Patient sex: M
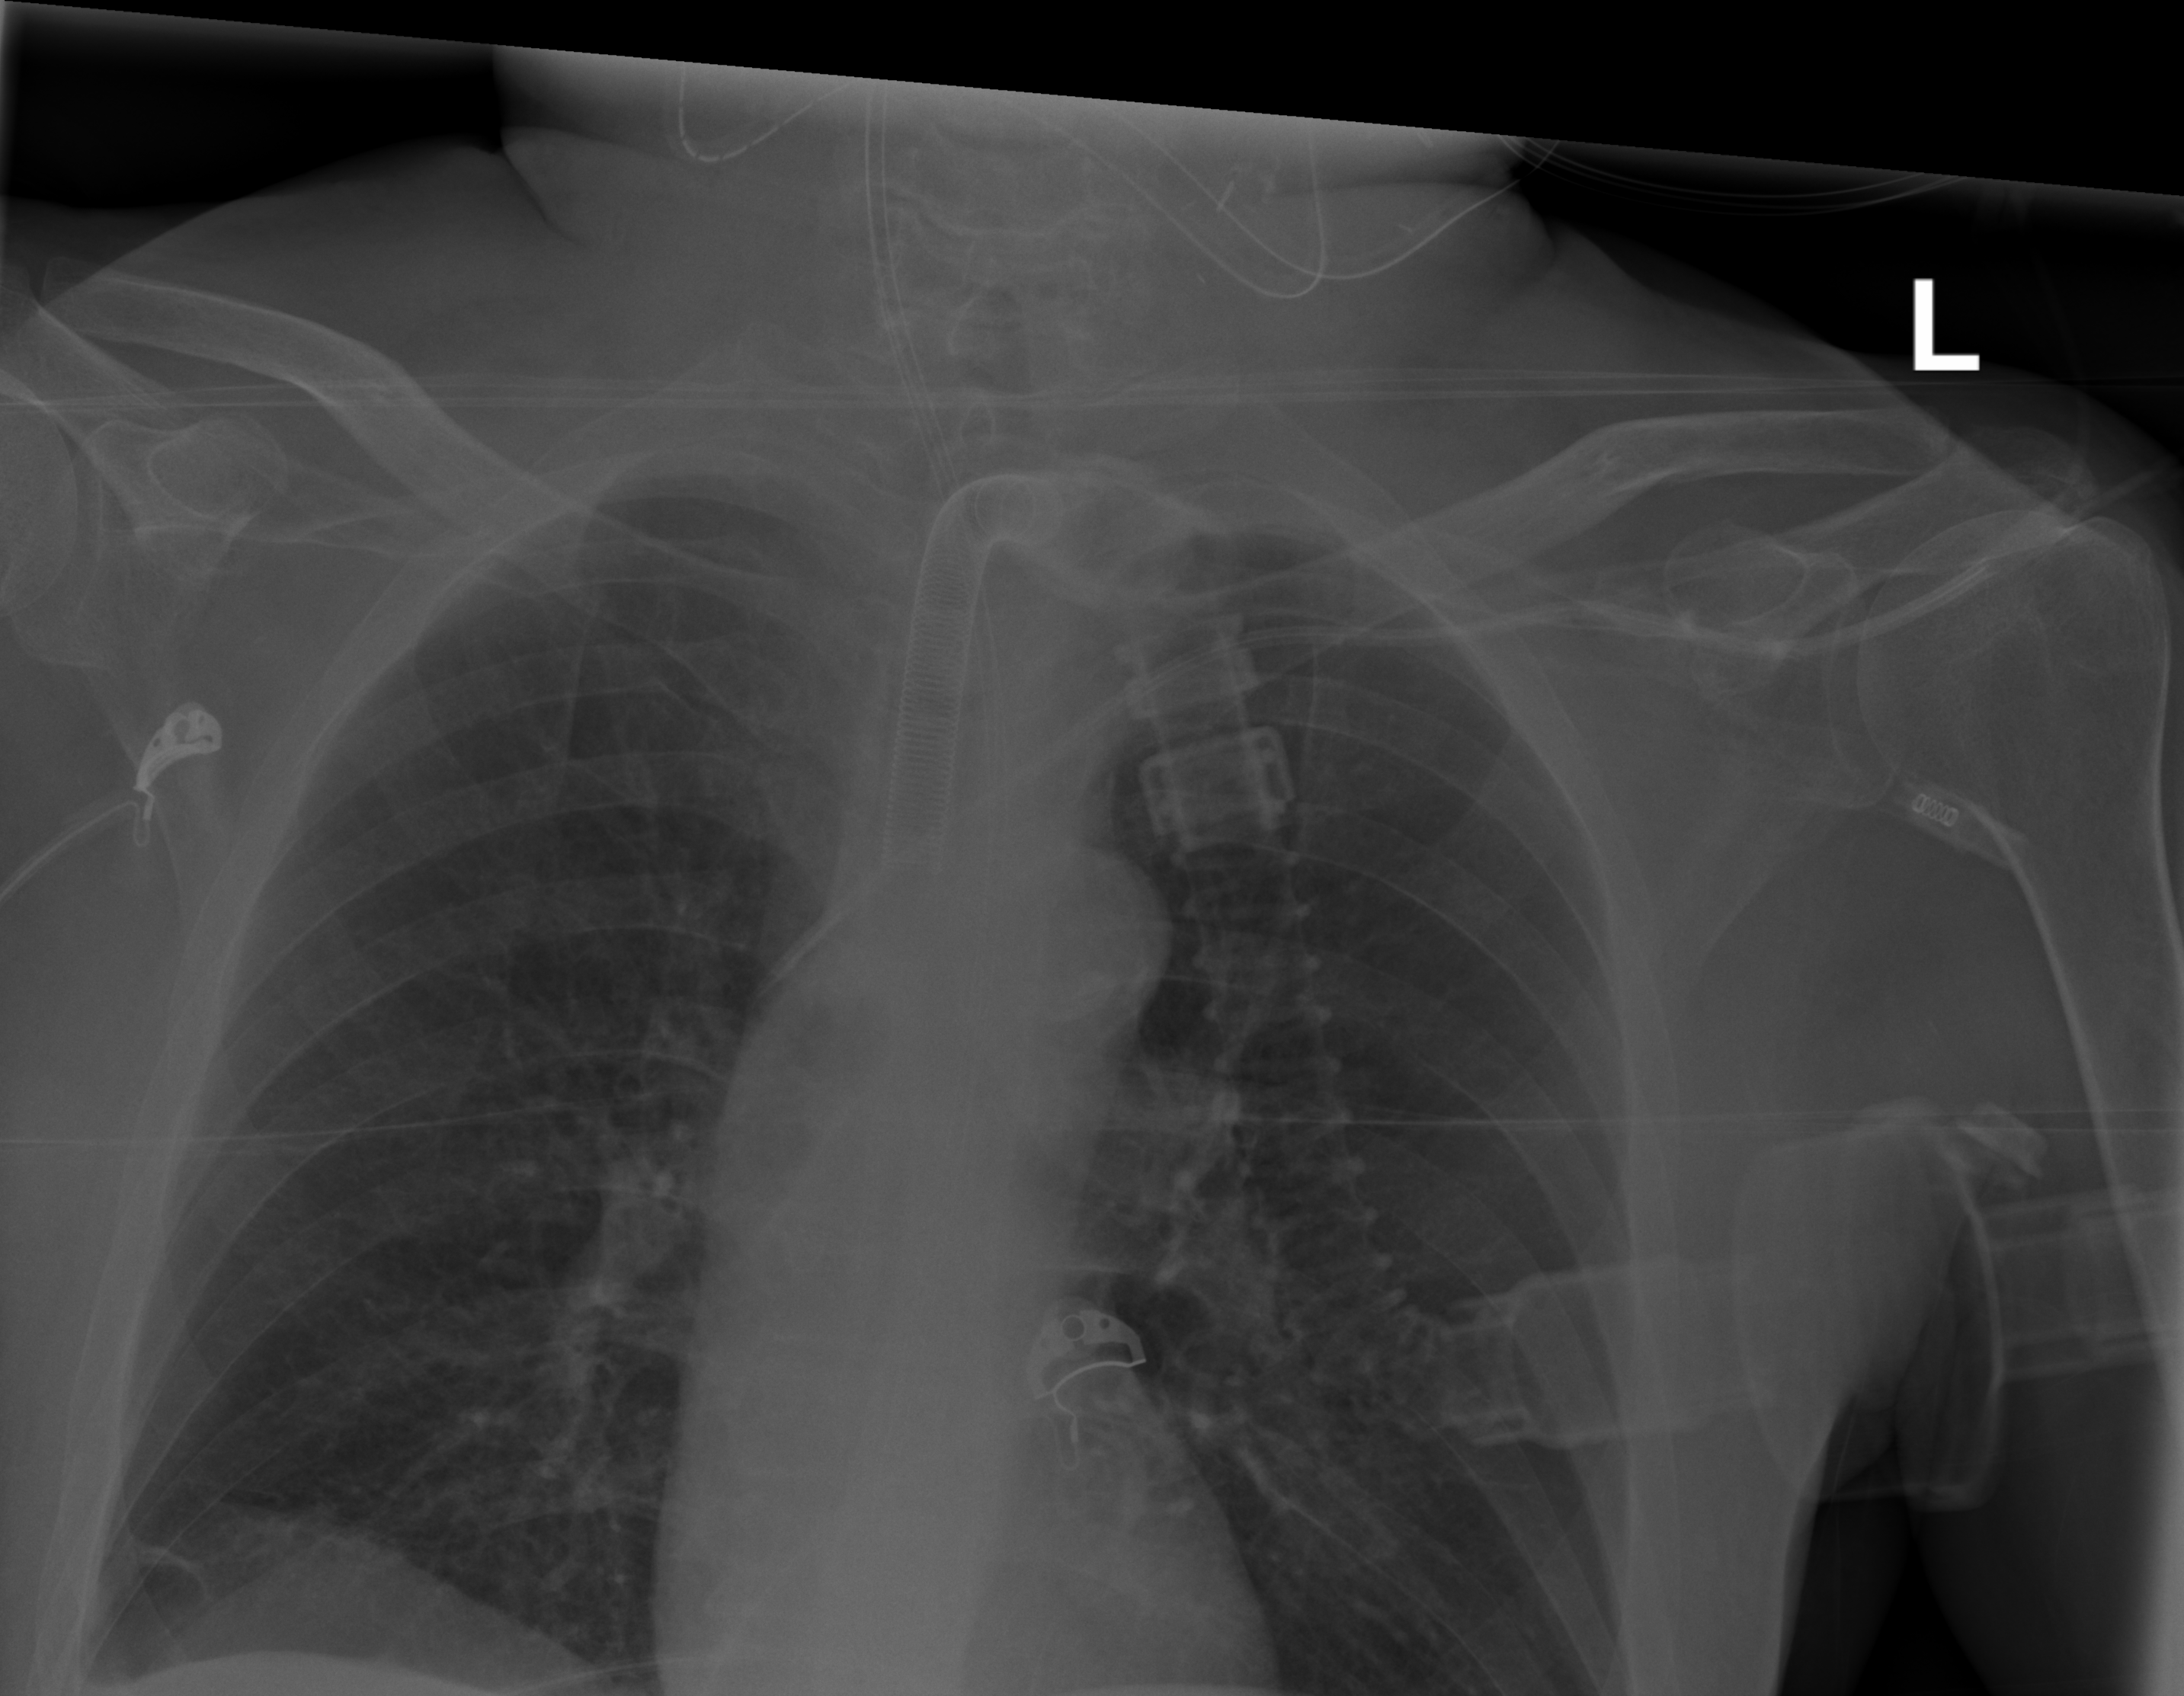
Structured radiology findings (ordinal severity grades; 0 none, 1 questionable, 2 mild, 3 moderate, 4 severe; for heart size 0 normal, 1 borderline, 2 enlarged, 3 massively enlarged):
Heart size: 0
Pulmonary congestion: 0
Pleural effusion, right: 1
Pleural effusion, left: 0
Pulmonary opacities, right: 0
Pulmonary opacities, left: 0
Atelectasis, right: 2
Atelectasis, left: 0